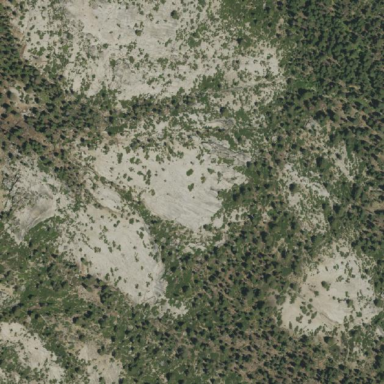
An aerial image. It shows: Landscape dominated by bare rock.